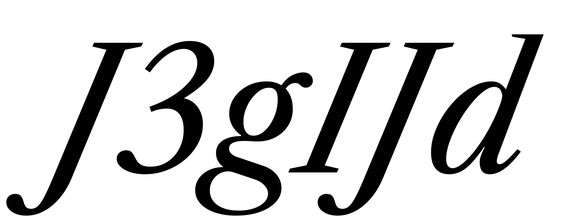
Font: LibreCaslonText-Italic_Italic